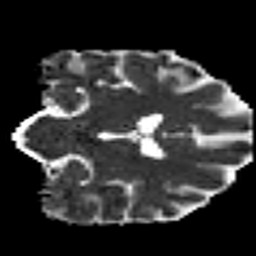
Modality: MD
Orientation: coronal
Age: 36
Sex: female
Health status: ill
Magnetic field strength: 3 T
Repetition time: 8.4 s
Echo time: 0.0926 s